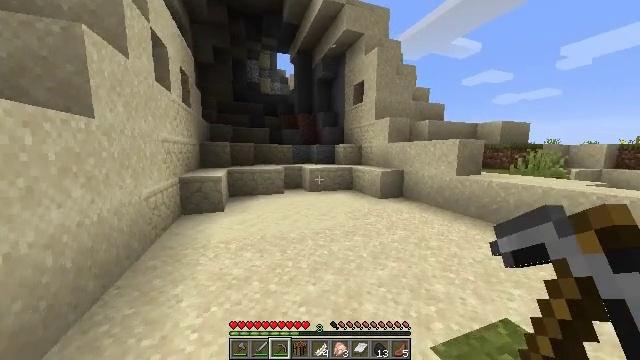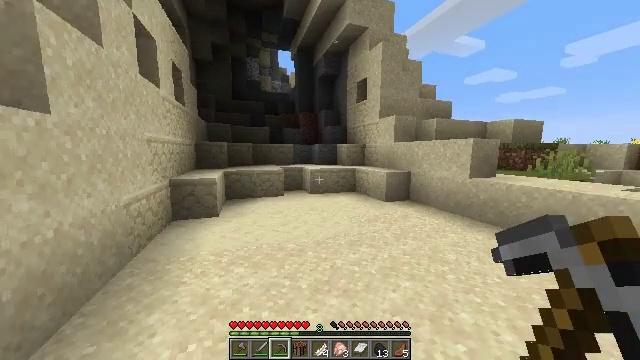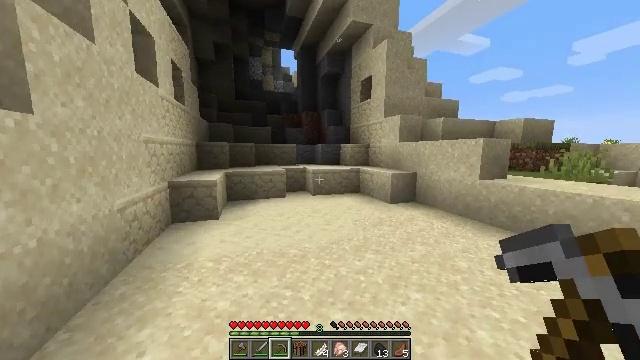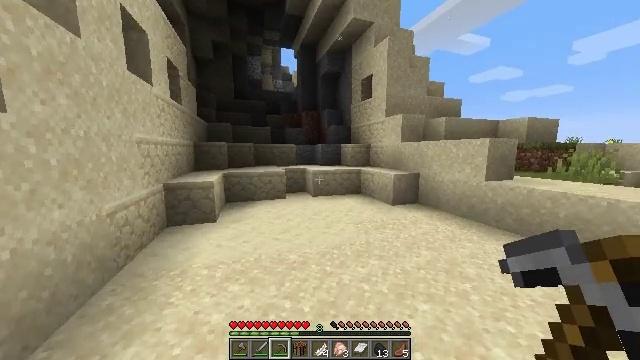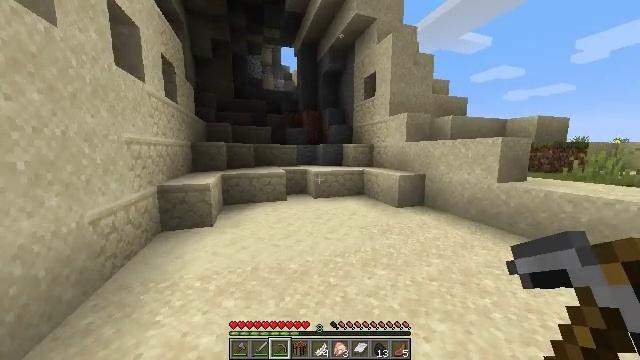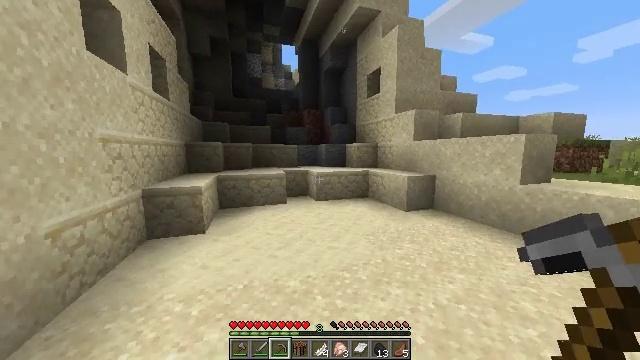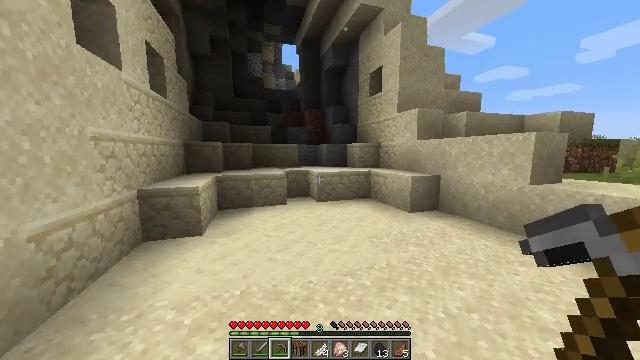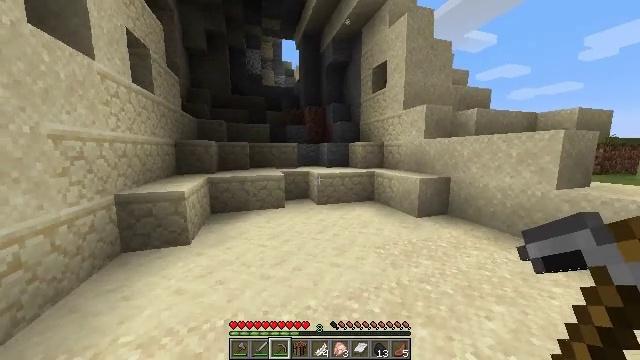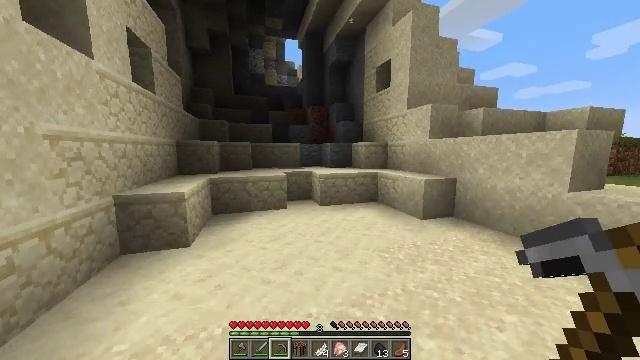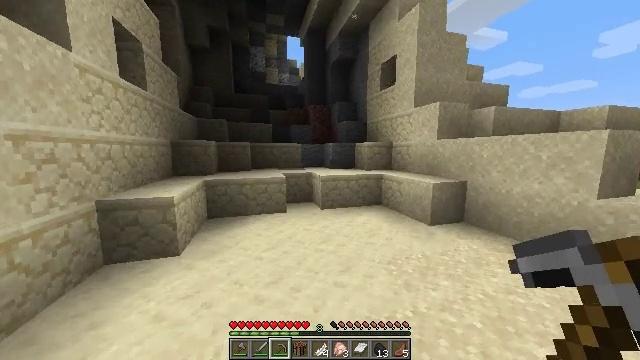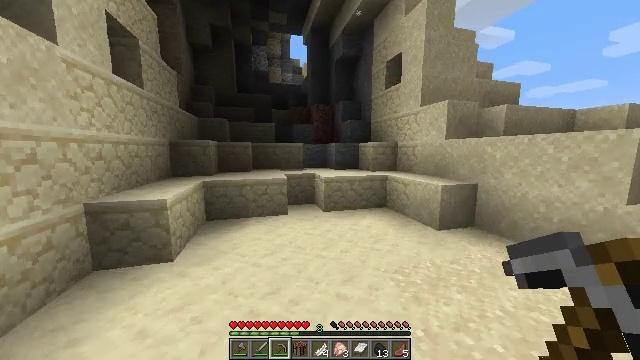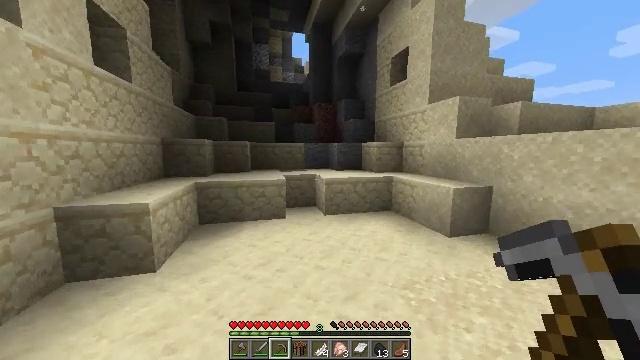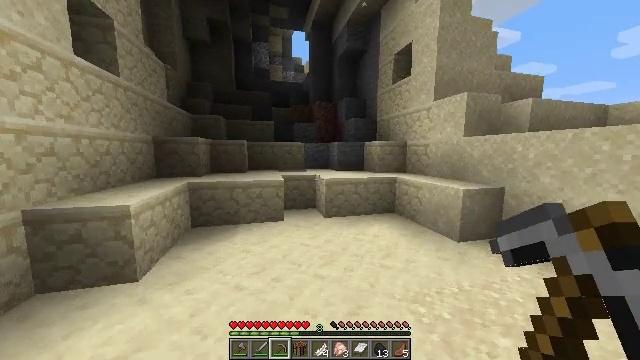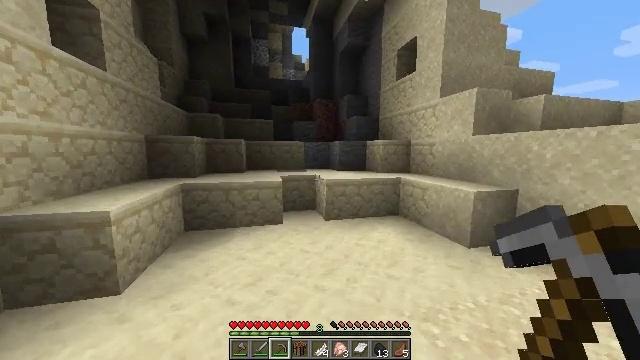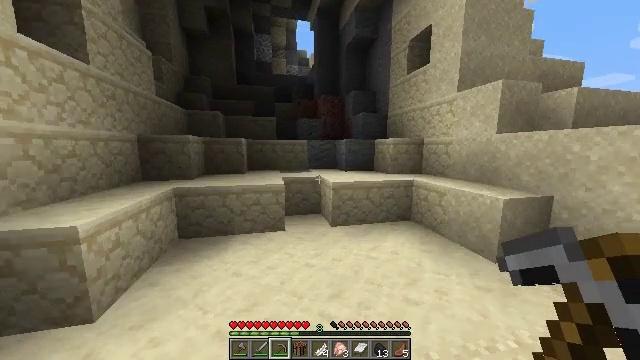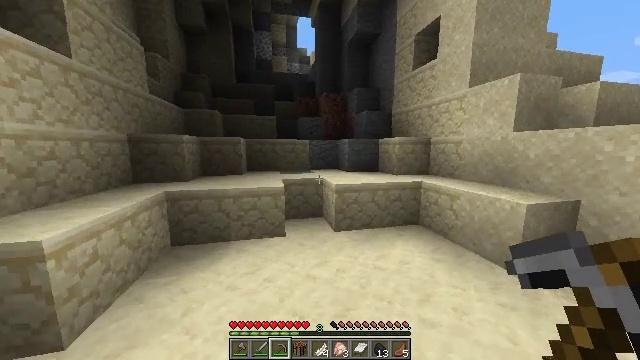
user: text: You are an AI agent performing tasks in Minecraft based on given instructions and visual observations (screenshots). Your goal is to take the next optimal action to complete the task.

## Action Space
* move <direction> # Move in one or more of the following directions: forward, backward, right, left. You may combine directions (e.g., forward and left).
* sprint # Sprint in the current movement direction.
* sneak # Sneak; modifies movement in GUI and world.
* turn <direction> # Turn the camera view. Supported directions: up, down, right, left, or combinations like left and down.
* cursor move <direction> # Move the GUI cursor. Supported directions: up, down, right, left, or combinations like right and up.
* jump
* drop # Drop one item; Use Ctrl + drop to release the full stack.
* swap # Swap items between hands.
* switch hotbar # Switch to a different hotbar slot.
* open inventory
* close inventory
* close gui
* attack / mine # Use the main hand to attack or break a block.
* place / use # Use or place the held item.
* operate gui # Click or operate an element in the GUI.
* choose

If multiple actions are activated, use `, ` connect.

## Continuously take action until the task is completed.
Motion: motion action
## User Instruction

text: Kill mobs.
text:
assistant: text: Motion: move forward, sprint
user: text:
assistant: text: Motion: move forward, sprint
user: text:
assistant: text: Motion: move forward, sprint
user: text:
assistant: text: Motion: move forward, sprint
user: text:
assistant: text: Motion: move forward, sprint
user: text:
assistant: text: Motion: move forward, sprint
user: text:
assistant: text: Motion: move forward, sprint
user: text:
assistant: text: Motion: move forward, sprint
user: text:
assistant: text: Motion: move forward, sprint
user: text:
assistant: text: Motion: move forward
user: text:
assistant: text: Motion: move forward
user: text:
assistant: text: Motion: move forward
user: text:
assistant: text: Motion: move forward
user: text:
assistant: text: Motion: move forward, turn left
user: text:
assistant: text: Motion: move forward
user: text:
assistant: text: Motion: move forward
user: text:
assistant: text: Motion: move forward
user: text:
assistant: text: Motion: move forward
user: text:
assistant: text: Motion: move forward
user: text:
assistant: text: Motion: move forward
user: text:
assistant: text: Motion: move forward
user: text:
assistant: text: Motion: move forward
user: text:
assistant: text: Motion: move forward
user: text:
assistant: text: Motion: move forward, jump
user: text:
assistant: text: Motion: move forward, jump
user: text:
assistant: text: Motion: move forward, jump
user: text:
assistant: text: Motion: move forward and move right, jump
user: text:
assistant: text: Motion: move forward and move right, jump
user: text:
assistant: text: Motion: move forward and move right
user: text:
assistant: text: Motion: move forward and move right